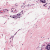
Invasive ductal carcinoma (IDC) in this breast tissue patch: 0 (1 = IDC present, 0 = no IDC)